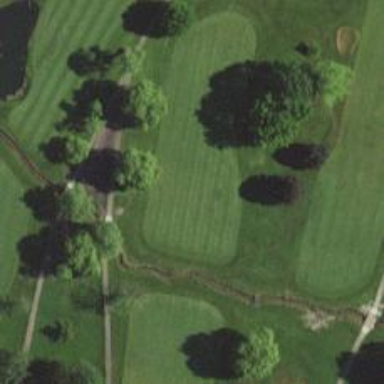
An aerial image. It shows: Golf hole.